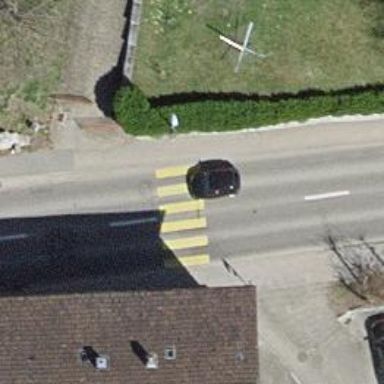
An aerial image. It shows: Zebra crossing on the road.